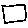
Label: square